Field crop: maize
Growth stage: 1
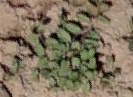
Species: convolvulus